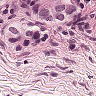
Metastatic tissue present: yes